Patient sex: M
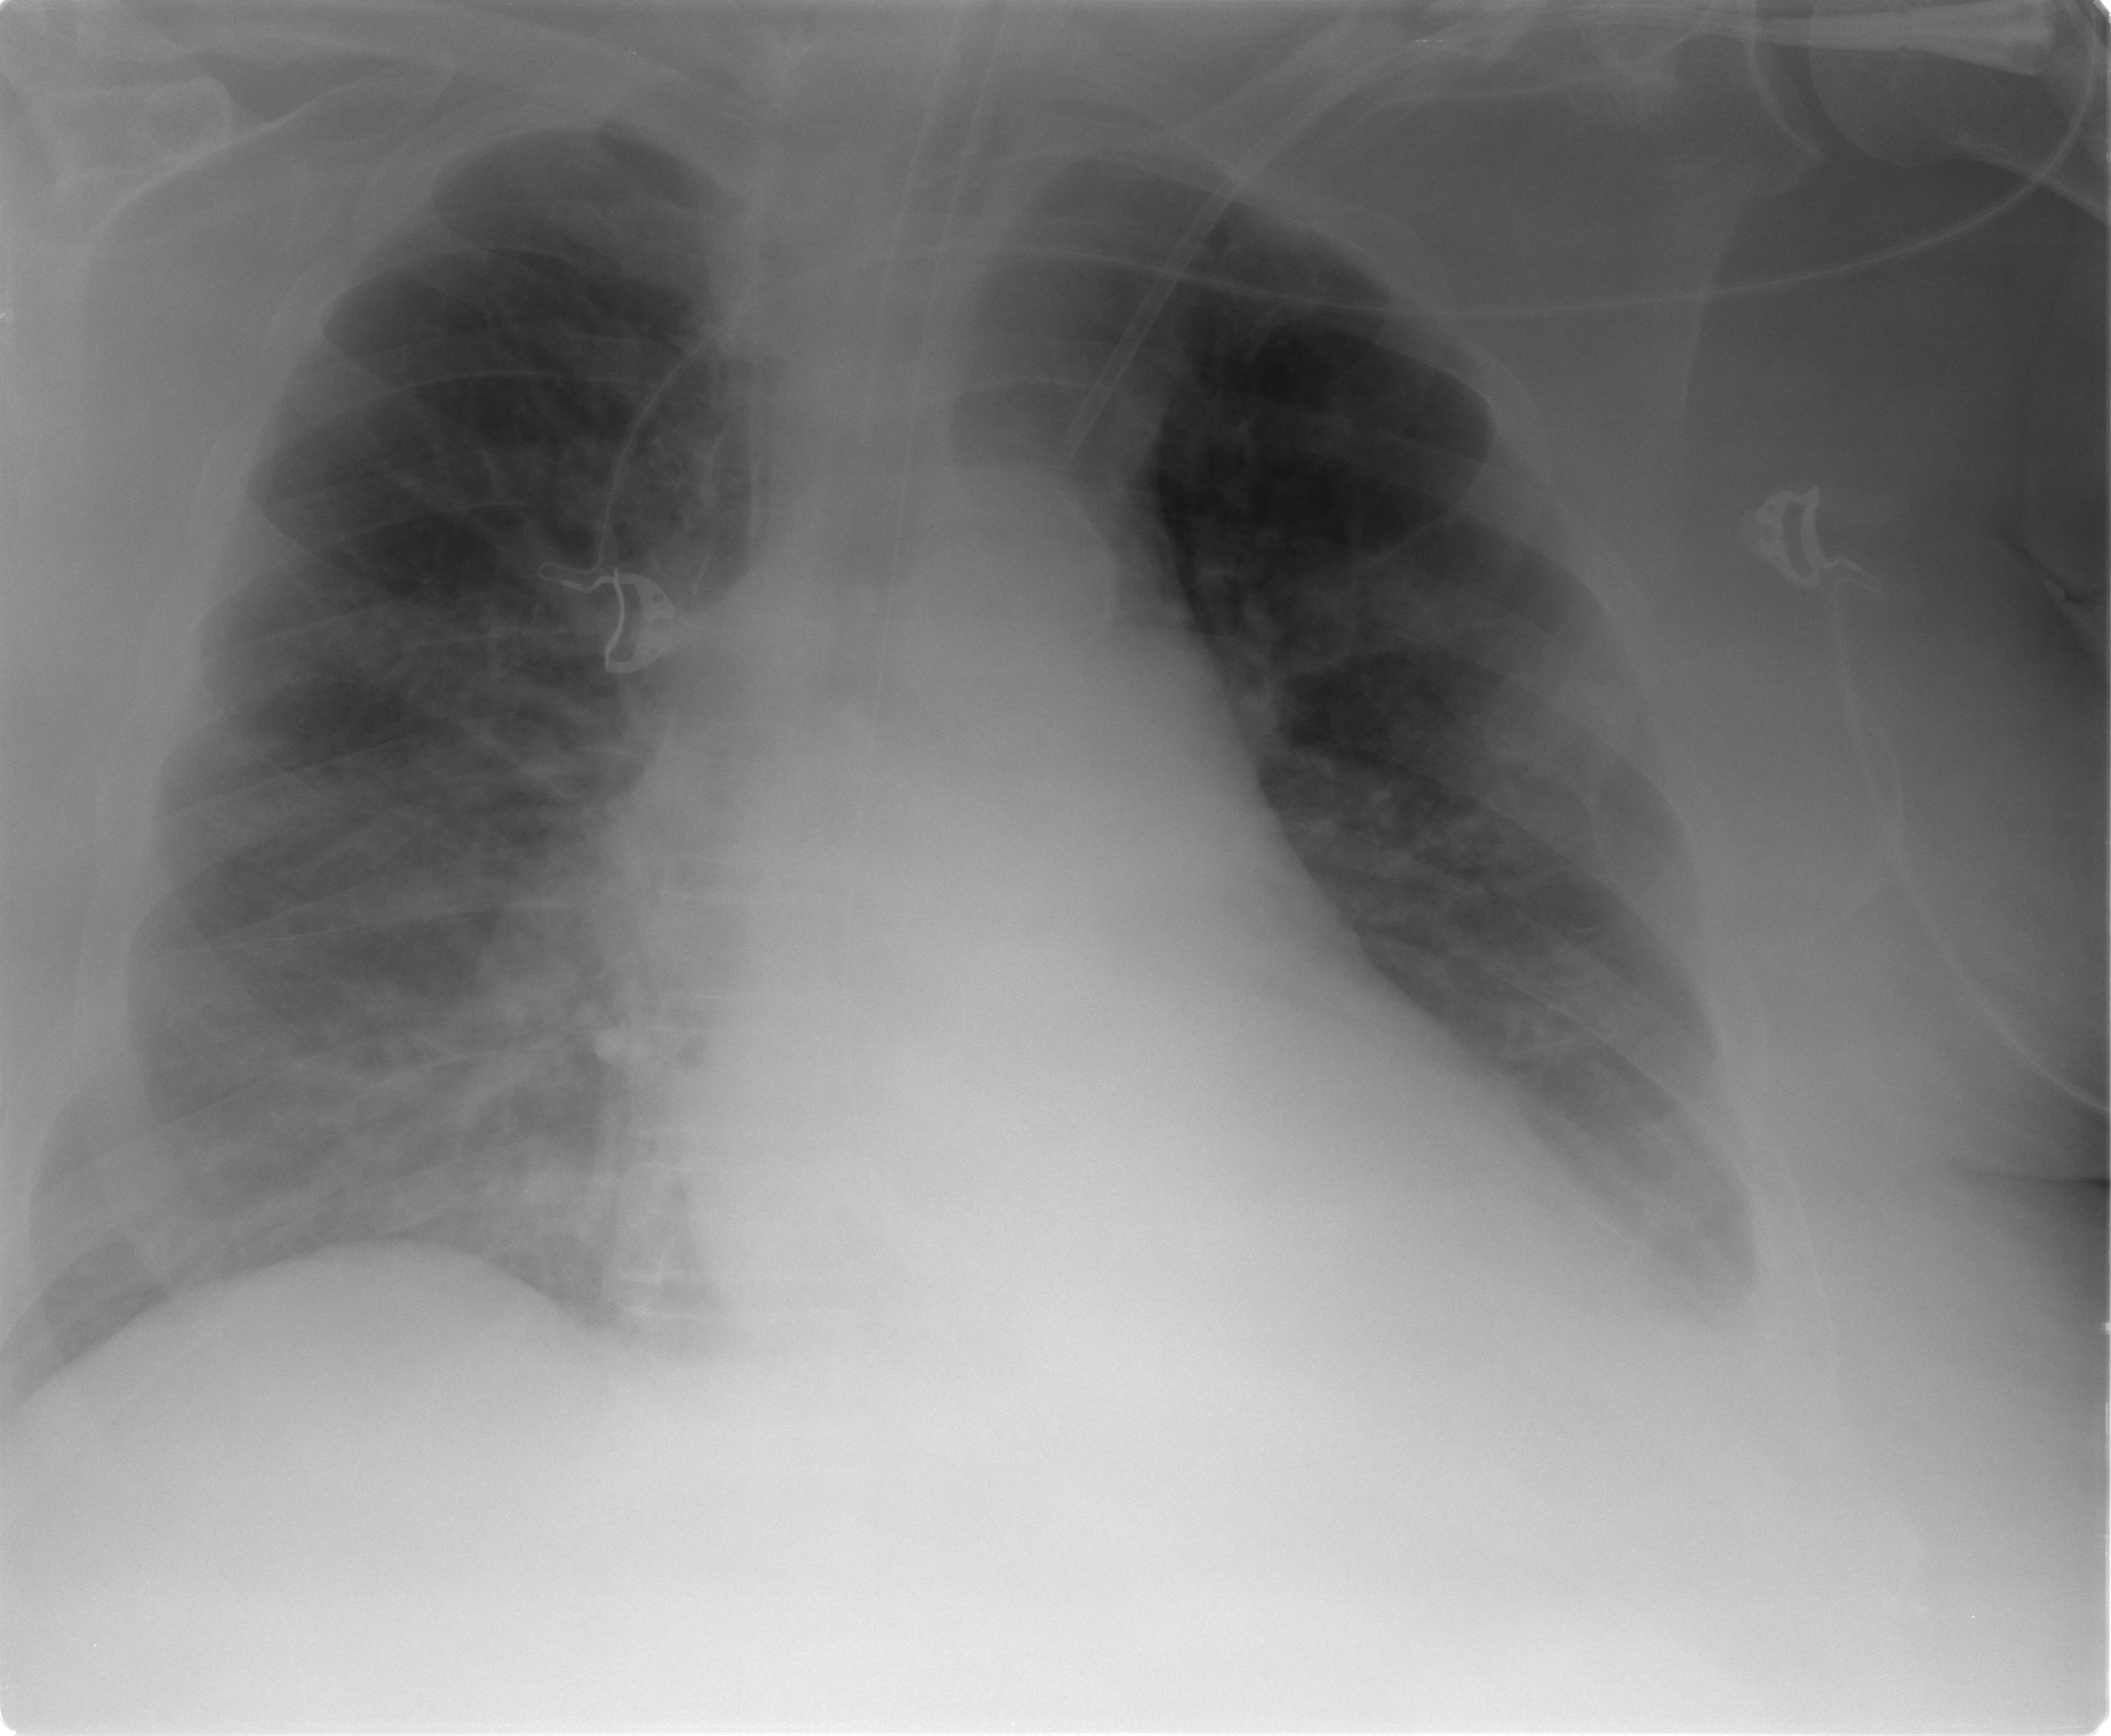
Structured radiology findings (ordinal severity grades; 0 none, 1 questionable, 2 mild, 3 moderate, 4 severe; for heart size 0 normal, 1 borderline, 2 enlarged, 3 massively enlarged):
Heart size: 1
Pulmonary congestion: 2
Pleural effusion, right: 2
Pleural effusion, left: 2
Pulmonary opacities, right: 2
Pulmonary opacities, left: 2
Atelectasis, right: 2
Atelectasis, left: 2